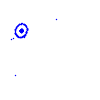
Particle: pion